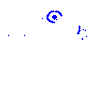
Particle: electron